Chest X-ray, PA view. Patient: 39 years old, sex F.
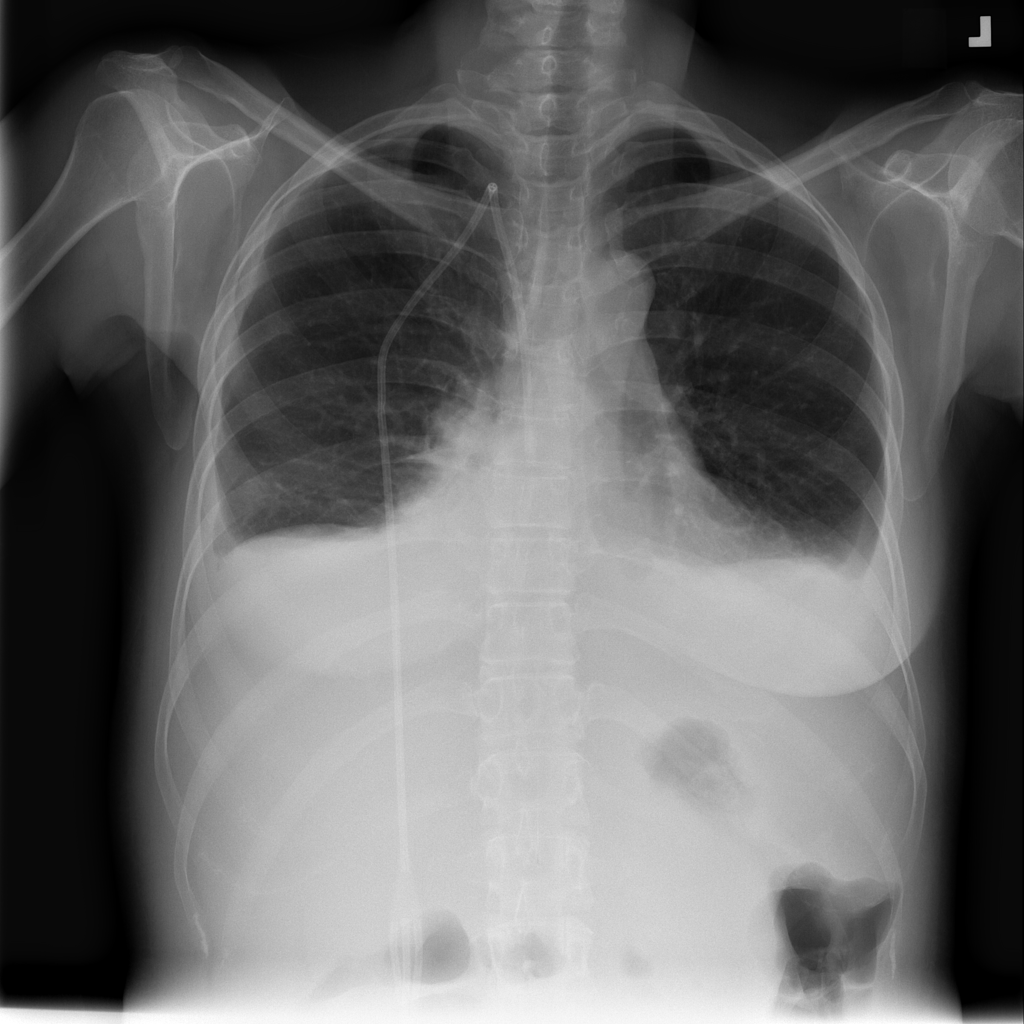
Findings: Atelectasis, Effusion